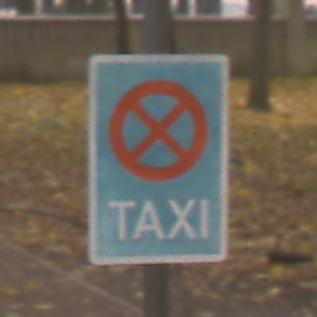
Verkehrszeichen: Taxenstand
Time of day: Midday
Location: Outdoor (Nature)
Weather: Overcast
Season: NotSpecified
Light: Natural